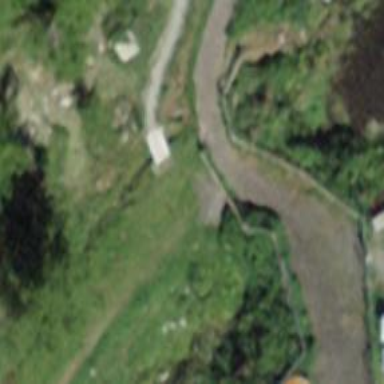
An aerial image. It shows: Bridleway bridge.